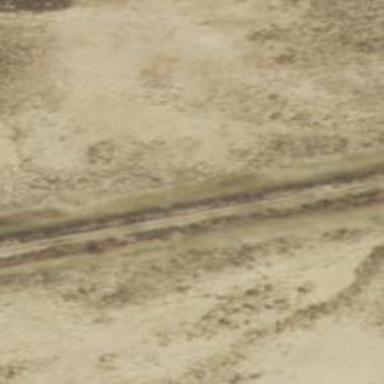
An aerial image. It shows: Track road.